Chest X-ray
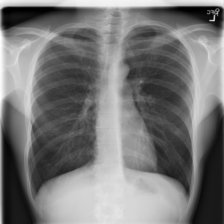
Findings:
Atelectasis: negative
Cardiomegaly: negative
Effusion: negative
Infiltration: positive
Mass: negative
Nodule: negative
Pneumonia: negative
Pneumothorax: negative
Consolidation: negative
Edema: negative
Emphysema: negative
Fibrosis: negative
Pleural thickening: negative
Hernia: negative